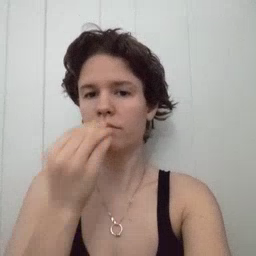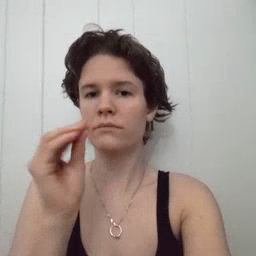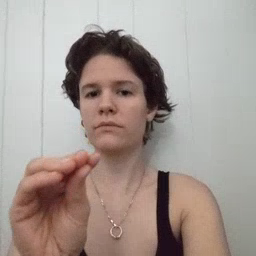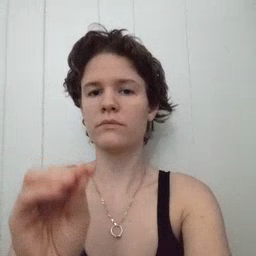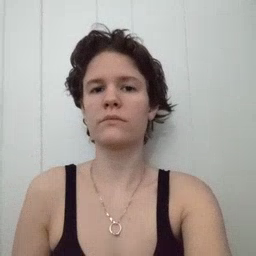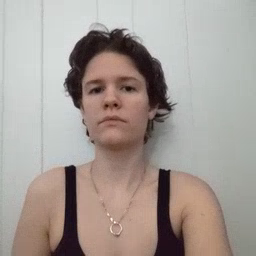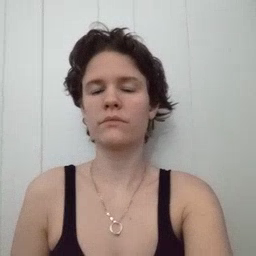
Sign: kiss